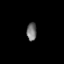
Tissue: prostate
Cell type: T cells
Senescence score: 0.3333
Nuclear area (px): 177
Mean DAPI intensity: 114.379